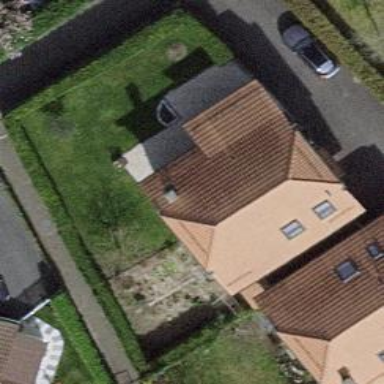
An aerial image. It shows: Garden surrounded by fence.